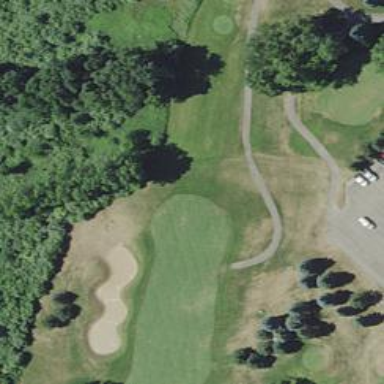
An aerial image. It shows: Service road used as golf cart path.